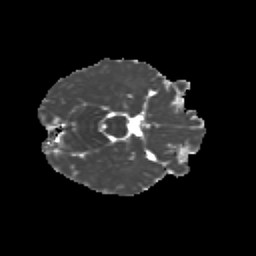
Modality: MD
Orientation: axial
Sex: male
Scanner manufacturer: siemens
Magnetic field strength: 3 T
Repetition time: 5 s
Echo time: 0.071 s